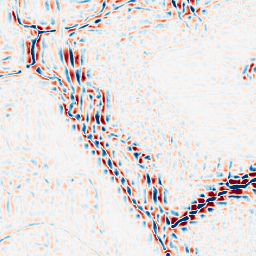
Category: wavelet
Decomposition family: wavelet_reverse_biorthogonal
Decomposition parameters: wavelet: rbio5.5
level: 3
Upsampling method: bilinear
Upsampling parameters: scale: 2
Upsampling scale: 2